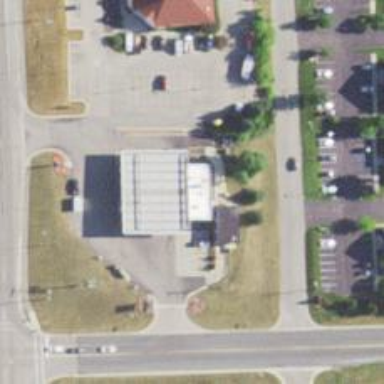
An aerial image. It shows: Convenience shop.